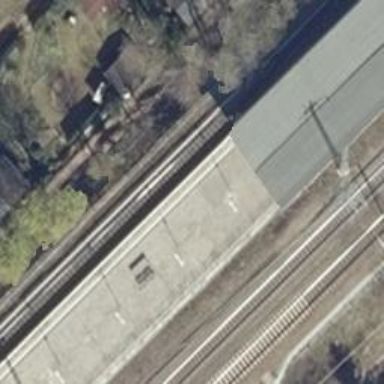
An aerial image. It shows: Close-up of railway platform edge.